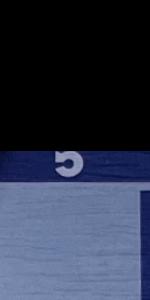
Label: Empty